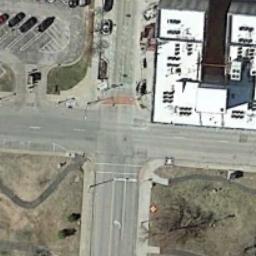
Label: intersection